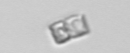
Label: Bacillariophyceae_morphotype1